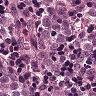
Metastatic tissue present: yes